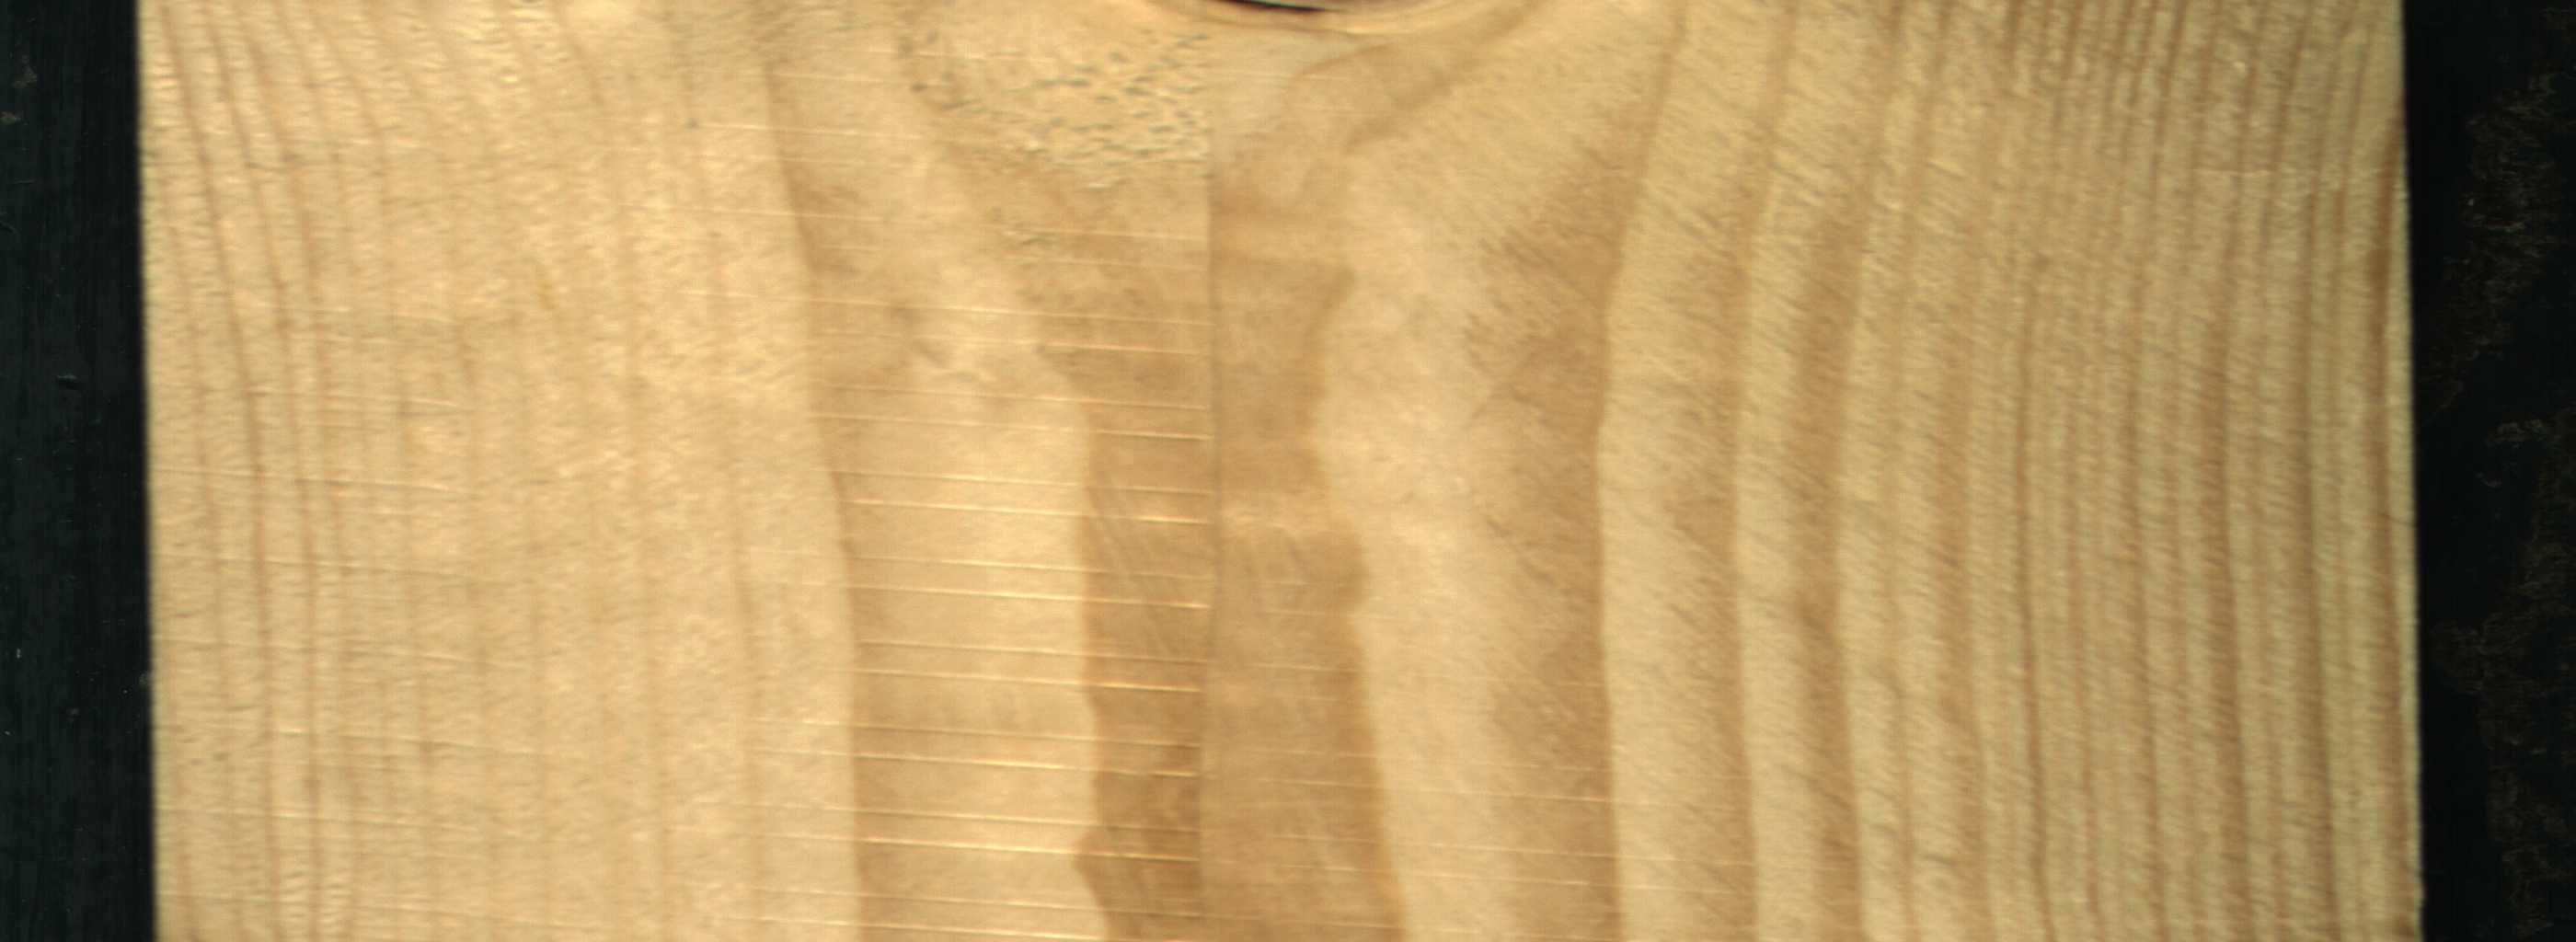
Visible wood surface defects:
Crack